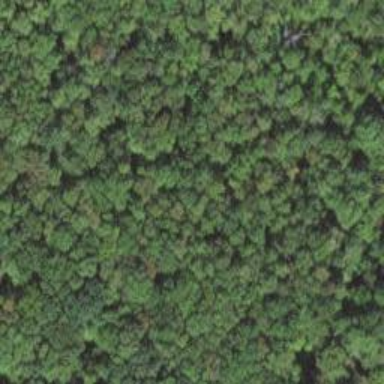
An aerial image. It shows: Mixed woodland area with various types of leaves.